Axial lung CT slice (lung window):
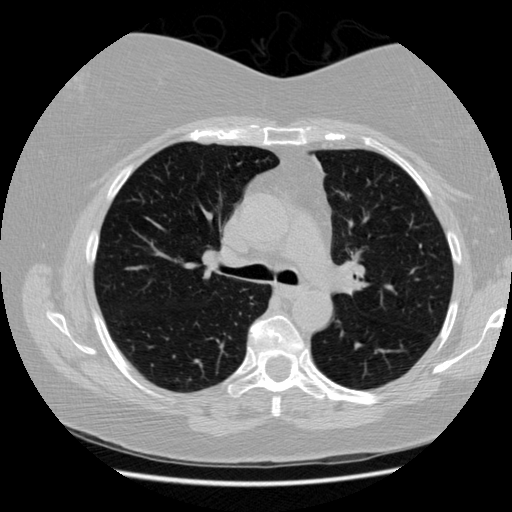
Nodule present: no